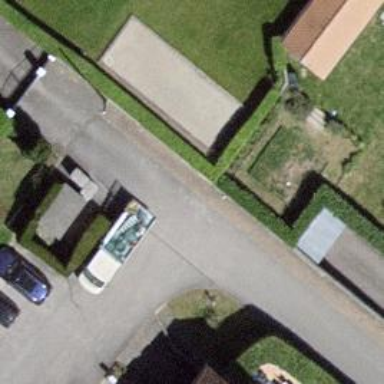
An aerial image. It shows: Alley classified as service road.